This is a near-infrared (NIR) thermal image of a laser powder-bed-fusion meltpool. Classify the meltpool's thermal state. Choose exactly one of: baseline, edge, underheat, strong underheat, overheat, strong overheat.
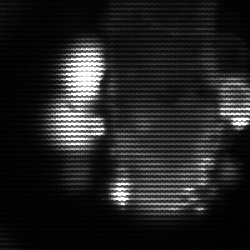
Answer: strong underheat